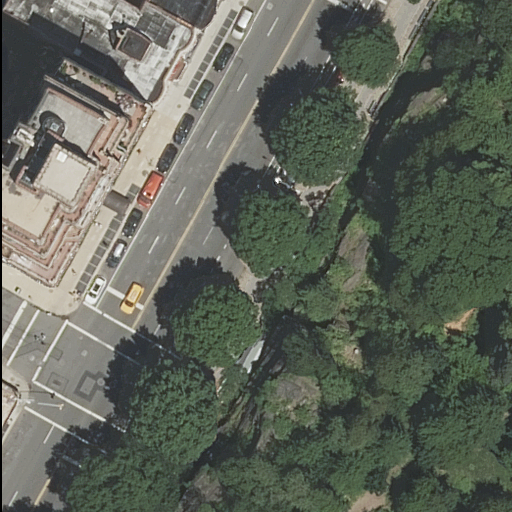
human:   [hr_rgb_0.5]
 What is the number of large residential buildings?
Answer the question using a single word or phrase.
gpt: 2

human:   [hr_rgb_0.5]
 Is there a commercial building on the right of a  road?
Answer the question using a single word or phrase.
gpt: no

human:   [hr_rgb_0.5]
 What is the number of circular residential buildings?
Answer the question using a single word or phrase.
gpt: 0

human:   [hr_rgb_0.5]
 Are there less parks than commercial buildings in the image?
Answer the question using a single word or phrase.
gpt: no

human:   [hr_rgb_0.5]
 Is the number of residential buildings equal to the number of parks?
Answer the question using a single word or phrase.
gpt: no

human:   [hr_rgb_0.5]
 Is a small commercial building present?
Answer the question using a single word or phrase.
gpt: no

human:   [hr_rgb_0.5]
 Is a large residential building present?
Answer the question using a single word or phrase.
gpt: yes

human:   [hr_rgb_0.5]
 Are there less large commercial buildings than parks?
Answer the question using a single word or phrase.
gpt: yes

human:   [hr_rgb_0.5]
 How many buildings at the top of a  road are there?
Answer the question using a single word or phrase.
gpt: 3

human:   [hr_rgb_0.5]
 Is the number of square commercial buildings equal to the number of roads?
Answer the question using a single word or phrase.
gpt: no

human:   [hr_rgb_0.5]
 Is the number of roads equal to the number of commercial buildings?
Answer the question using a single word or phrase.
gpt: no

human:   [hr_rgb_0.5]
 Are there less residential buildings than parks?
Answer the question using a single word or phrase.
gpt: no

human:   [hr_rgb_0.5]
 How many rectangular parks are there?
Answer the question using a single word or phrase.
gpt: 1

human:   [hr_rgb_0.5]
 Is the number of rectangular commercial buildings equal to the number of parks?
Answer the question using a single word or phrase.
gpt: no

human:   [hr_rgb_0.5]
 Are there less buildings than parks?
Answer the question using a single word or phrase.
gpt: no

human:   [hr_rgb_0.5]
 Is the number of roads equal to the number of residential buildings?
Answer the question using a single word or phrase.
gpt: no

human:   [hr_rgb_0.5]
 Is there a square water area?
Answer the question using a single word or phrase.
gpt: no

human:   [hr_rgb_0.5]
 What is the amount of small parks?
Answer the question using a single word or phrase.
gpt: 0

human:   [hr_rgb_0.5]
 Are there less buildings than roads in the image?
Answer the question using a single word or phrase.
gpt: yes

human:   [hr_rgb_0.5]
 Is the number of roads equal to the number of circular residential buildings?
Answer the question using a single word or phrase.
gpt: no

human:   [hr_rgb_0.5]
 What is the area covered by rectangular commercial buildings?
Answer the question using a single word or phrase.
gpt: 0m2

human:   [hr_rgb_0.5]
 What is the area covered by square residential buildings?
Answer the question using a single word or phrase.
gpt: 0m2

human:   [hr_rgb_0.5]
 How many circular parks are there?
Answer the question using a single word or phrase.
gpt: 0

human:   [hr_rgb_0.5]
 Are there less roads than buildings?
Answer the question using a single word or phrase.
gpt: no

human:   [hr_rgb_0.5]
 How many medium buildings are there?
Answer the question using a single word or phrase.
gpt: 1

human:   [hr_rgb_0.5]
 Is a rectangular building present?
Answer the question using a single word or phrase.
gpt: yes

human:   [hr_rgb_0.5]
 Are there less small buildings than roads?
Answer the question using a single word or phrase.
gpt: yes

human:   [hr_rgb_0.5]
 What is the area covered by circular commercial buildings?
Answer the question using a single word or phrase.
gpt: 0m2

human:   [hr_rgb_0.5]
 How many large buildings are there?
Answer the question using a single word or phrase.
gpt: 2

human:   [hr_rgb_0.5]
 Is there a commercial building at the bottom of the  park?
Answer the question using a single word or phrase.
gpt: no

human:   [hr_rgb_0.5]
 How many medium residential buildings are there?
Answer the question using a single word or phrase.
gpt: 1

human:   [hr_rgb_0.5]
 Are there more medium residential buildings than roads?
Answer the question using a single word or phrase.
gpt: no

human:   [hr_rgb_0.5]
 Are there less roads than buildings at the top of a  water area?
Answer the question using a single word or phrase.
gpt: no

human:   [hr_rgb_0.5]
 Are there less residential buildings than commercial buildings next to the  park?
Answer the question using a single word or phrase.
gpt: no

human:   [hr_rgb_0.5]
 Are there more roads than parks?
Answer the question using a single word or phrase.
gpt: yes

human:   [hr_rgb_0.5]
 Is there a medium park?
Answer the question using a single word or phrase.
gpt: no